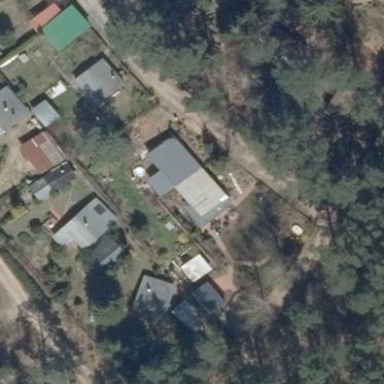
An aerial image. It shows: Bungalow.